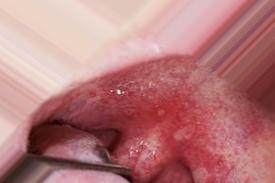
Condition: Mouth Ulcer